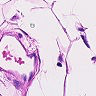
Metastatic tissue present: no